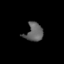
Tissue: lung
Cell type: T cells
Senescence score: 0.193
Nuclear area (px): 318
Mean DAPI intensity: 97.123